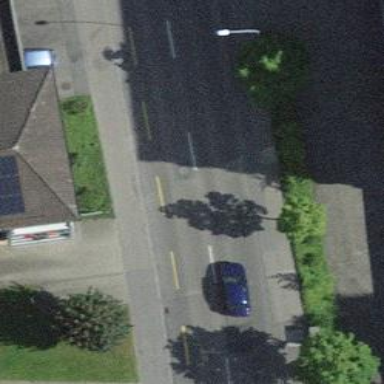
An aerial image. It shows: Uncontrolled zebra crossing with notable zebra markings.